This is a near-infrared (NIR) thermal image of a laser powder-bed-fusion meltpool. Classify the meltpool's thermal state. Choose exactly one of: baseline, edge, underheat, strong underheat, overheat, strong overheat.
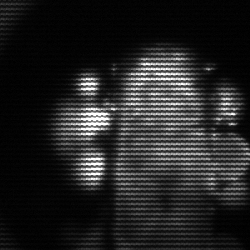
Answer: strong underheat